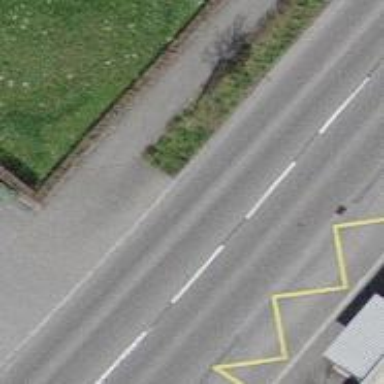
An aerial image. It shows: Bus stop with designated stop position for public transport.